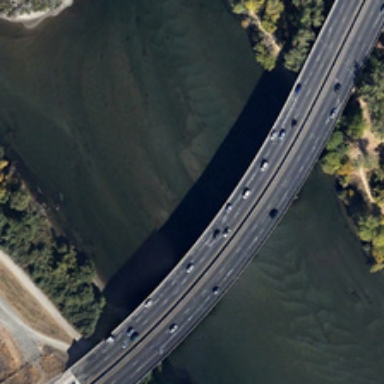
Many cars are on a bridge over a river with green trees in two sides .